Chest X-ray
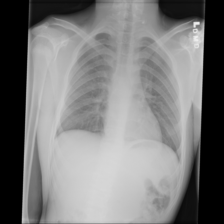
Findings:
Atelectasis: negative
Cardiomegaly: negative
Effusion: negative
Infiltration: negative
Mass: negative
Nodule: negative
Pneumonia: negative
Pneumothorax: negative
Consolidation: negative
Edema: negative
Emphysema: negative
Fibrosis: negative
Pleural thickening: negative
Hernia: negative